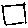
Label: square